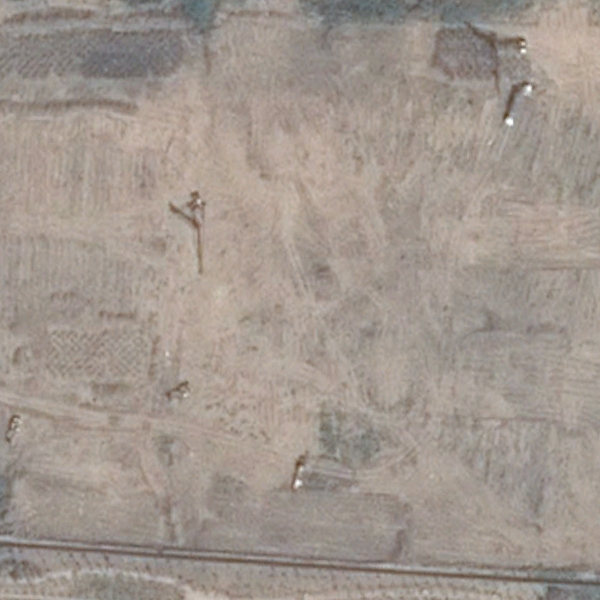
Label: BareLand